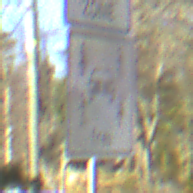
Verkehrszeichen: CarsharingfahrzeugeFrei
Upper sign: BeginnEingeschraenktesHalteverbotZone
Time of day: MorningAfternoon
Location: Outdoor (Nature)
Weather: Clear
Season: Winter
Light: Natural